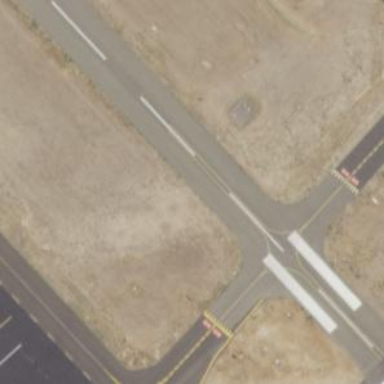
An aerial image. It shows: Image of taxiway at airport.